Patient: sex M, age 55
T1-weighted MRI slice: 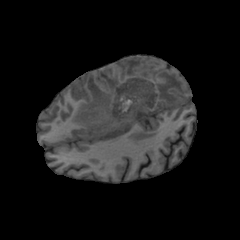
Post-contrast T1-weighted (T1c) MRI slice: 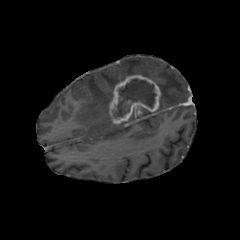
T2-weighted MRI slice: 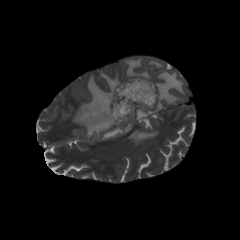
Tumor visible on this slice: yes
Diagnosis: Glioblastoma, IDH-wildtype
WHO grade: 4